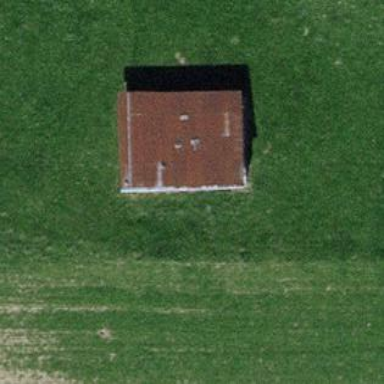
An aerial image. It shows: Shed building.